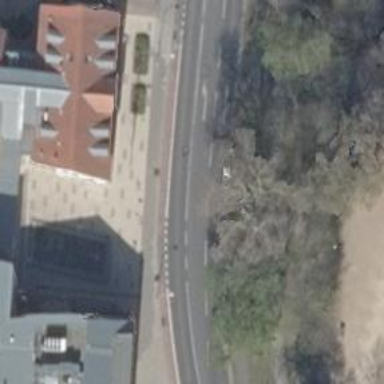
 and cycleway on the right separated by kerb."